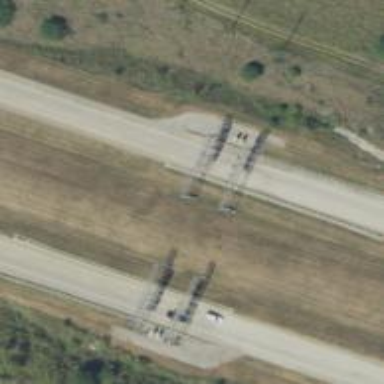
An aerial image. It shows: Toll gantry on the road.